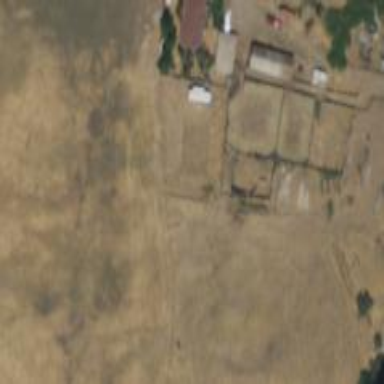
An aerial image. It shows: Farmyard area.